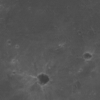
Label: not_dusty